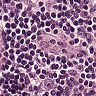
Metastatic tissue present: no